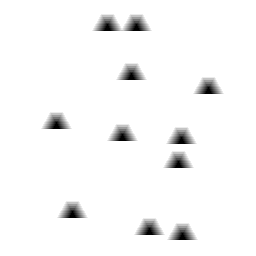
Squares: 0
Triangles: 11
Stars: 0
Total shapes: 11